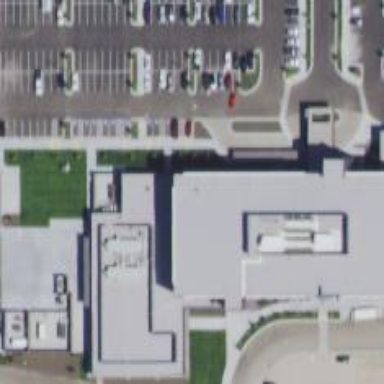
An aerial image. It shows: Healthcare clinic is depicted in the image.